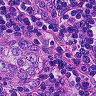
Metastatic tissue present: yes